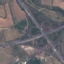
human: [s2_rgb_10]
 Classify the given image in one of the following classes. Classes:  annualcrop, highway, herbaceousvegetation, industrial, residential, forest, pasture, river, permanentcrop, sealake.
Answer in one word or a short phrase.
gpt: Highway